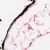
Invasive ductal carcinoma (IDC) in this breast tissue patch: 0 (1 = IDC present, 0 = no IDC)